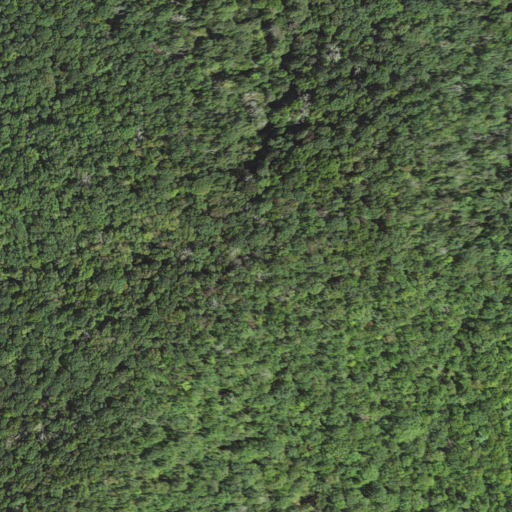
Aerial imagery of mountain in North Carolina named London Bald containing deciduous forest and mixed forest